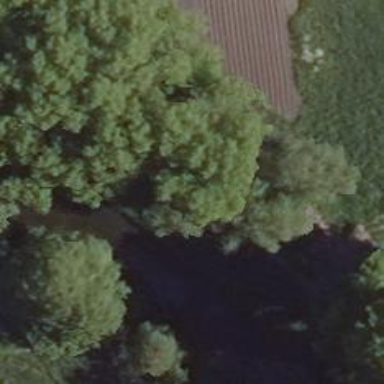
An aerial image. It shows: Row of deciduous broadleaved trees.